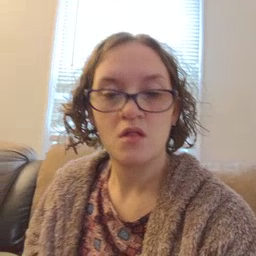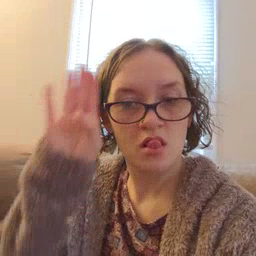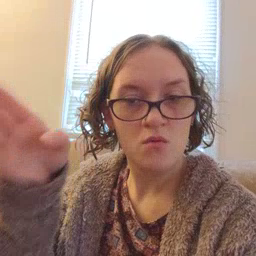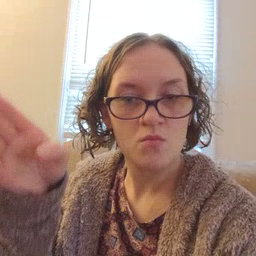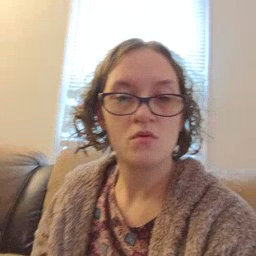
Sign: hello